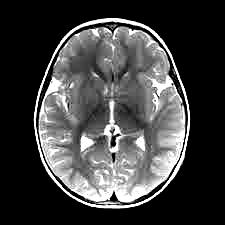
Label: notumor